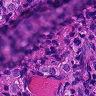
Metastatic tissue present: yes